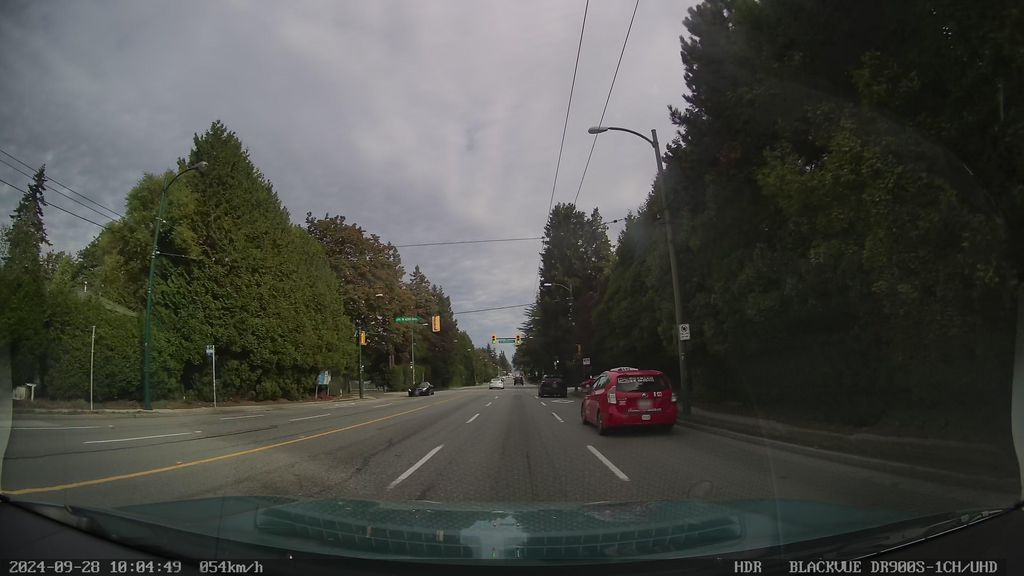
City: vancouver